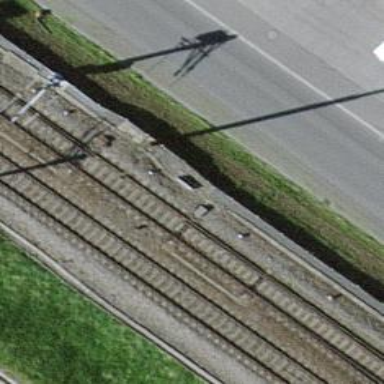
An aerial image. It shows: Railway switch.